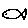
Label: fish